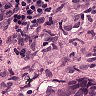
Metastatic tissue present: yes